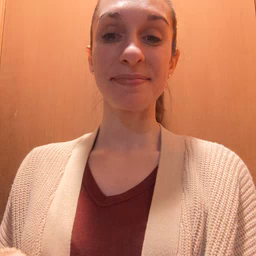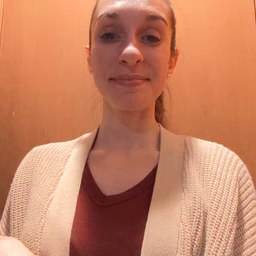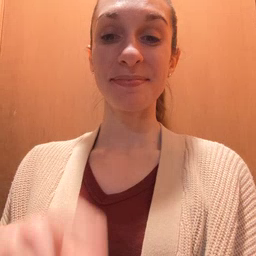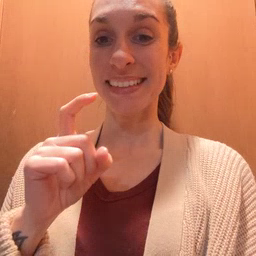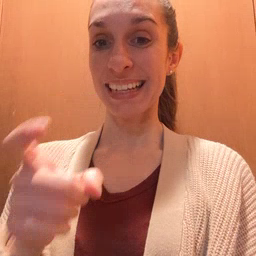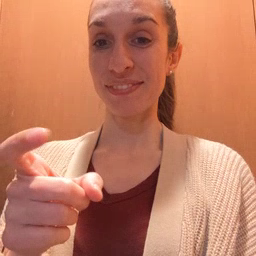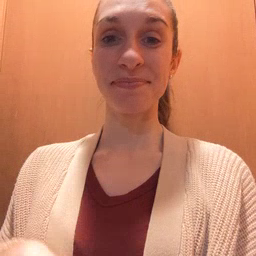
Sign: gift